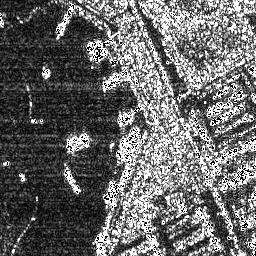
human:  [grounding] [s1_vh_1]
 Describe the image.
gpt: In the satellite image, there is  <ref>1 small ship </ref> <box>[[25, 51, 34, 58, 0]]</box> located at left,  <ref>1 medium ship </ref> <box>[[23, 62, 31, 76, 0]]</box> located at left,  <ref>1 small ship </ref> <box>[[39, 69, 45, 80, 0]]</box> located at bottom,  <ref>1 medium ship </ref> <box>[[44, 48, 54, 58, 0]]</box> located at center,  <ref>2 small ship </ref> <box>[[44, 43, 52, 49, 0], [39, 27, 46, 35, 0]]</box> located at center,  <ref>1 small ship </ref> <box>[[34, 17, 42, 24, 0]]</box> located at top,  <ref>2 small ship </ref> <box>[[23, 1, 27, 7, 0], [20, 7, 25, 12, 0]]</box> located at top left.